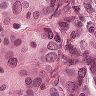
Metastatic tissue present: yes